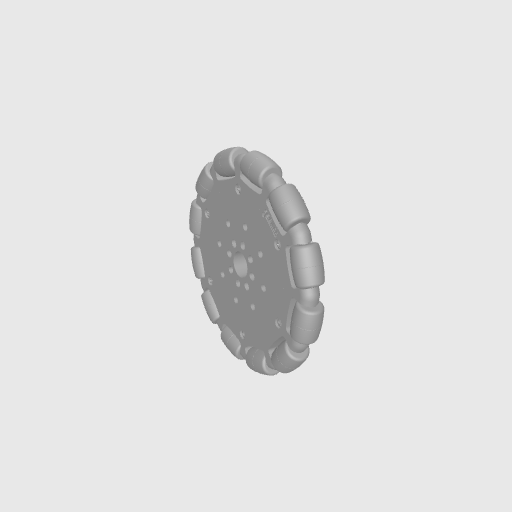
Part: OmniWheel120OD